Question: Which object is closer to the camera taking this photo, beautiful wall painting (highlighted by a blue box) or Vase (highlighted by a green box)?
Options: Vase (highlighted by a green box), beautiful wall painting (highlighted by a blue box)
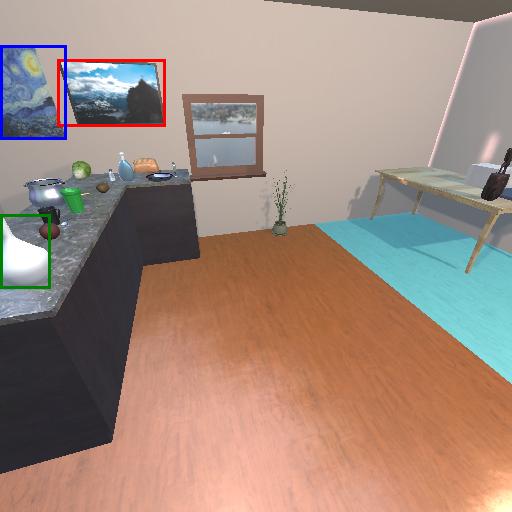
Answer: Vase (highlighted by a green box)